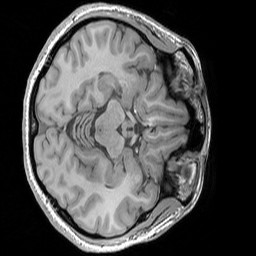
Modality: T1w
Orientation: axial
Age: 31
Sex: female
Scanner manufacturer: siemens
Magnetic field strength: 3 T
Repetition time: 1.83 s
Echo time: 0.00303 s